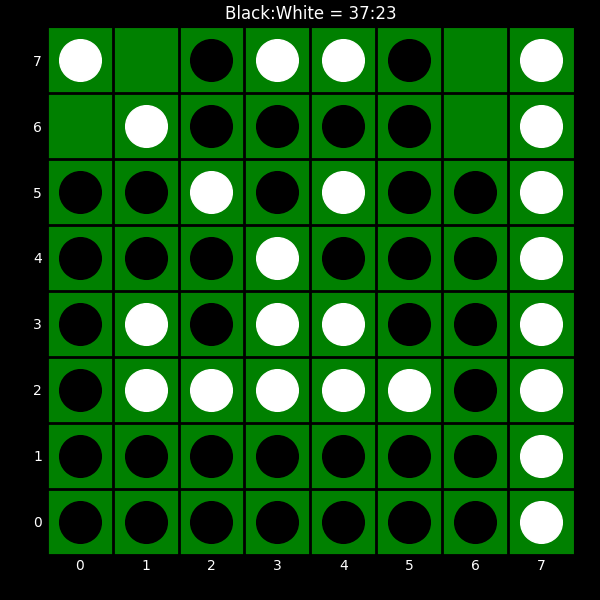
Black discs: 37
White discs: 23